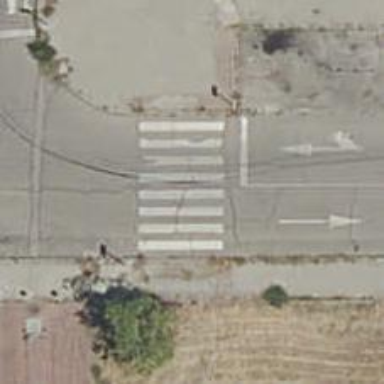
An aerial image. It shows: Uncontrolled crossing on the road.